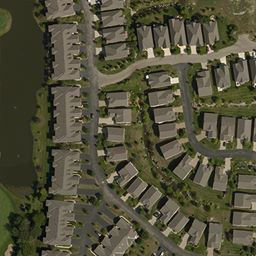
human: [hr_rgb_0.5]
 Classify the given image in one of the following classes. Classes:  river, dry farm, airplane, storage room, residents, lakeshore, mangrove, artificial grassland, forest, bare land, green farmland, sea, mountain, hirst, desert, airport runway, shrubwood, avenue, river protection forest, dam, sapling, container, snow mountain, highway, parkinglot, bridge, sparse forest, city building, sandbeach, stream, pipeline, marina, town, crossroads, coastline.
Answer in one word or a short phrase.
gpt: town